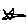
Label: star